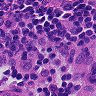
Metastatic tissue present: no